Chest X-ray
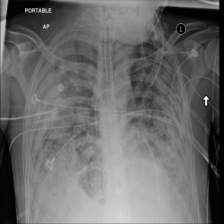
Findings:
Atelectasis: negative
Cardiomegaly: negative
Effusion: negative
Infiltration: positive
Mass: positive
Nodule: negative
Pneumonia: negative
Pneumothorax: negative
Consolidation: negative
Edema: negative
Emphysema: negative
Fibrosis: negative
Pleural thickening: negative
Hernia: negative